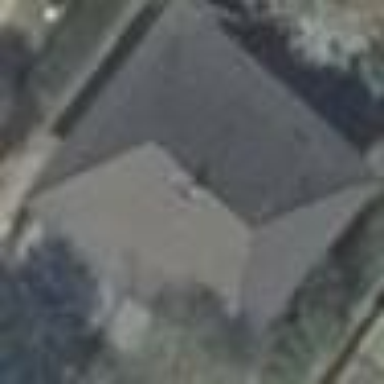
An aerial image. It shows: Residential building with hipped roof.